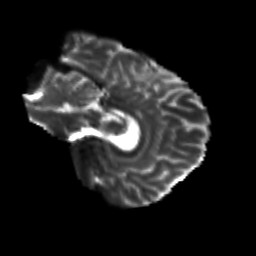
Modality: T2w
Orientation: sagittal
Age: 29
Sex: male
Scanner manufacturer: siemens
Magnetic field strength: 3 T
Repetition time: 3.5 s
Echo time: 0.113 s